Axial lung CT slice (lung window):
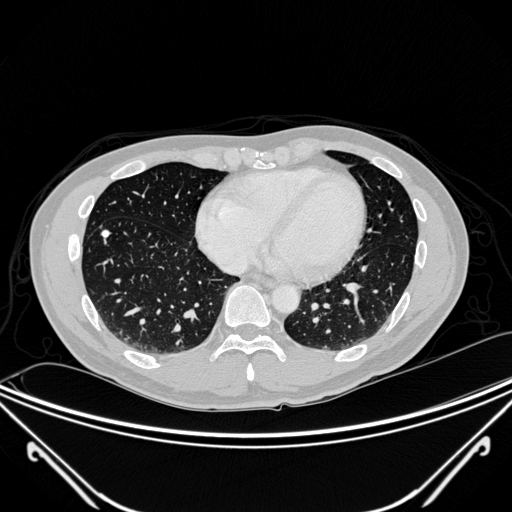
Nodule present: yes
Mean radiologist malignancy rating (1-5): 3.5